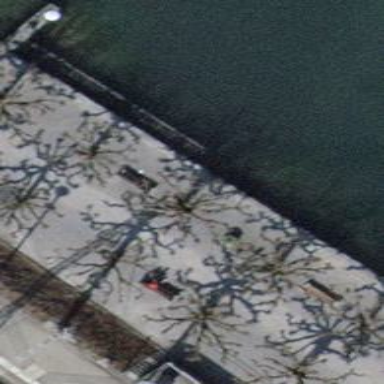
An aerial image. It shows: Brown bench.